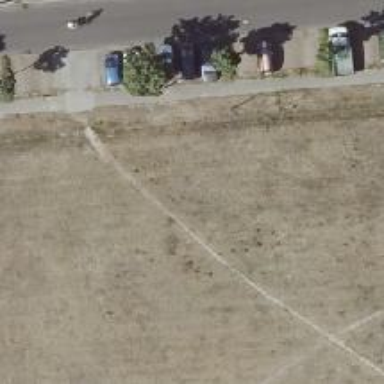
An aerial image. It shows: Path on the ground.